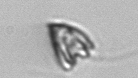
Label: Pyramimonas_longicauda